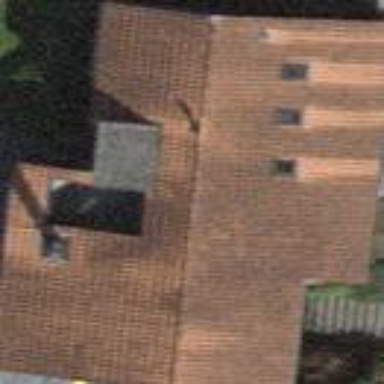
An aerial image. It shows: Detached building.